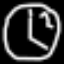
Label: clock